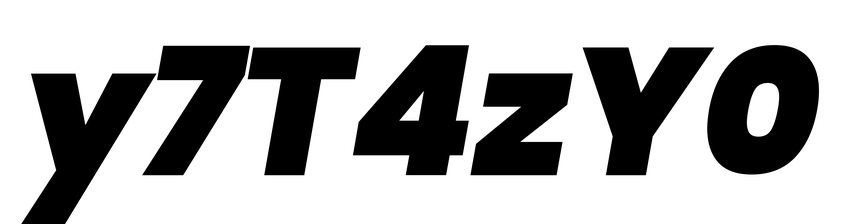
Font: Poppins-BlackItalic